Interaction volume radius: 10 \u00c5
Interaction volume height: 20 \u00c5
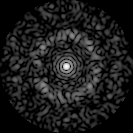
Disorder parameter: 0.797